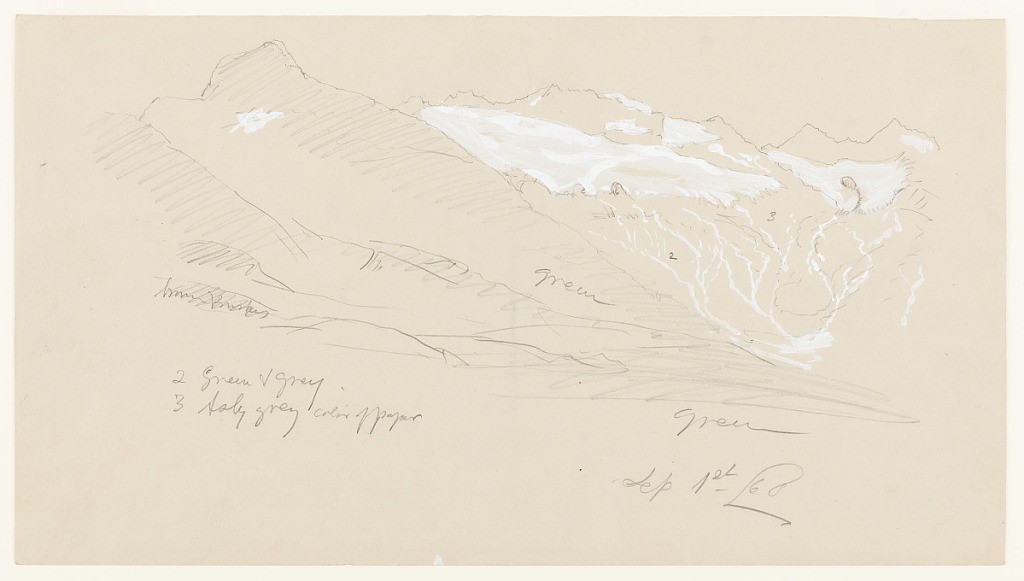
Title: Alpine View from Belalp, Switzerland
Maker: Frederic Edwin Church, American, 1826–1900
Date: September 1, 1868
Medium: Graphite, brush and white gouache on beige wove paper
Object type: Drawing
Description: Landscape sketch showing a view of the Swiss Alps (Pennine and Bernese) from near the hamlet of Belalp, Switzerland. In the middle distance, rugged mountain ridges descend from a horn-like peak at upper left to a declivity at center. These ridges and features are loosely rendered. In the background at right, several sharp, alpine peaks are visible along an immense range--possibly a portion of the Pennine Alps, looking across the Rhone Valley from Belalp. Several snow fields and glaciers are visible among these serrated peaks, which then melt down the mountainsides in serpentine rivulets that gather in the valley floor below.